Question: The text for each cell in a UITableView is not being displayed, and I cannot for the life of me figure out why. I have 3 sections in the table view, and the sections are shown correctly, as is the number of rows for each section. However, the text inside each row for all the sections is empty. My code is:

'''
- (void)viewDidLoad {
[super viewDidLoad];
listofsections = [[NSMutableArray alloc] init];
NSArray *shuffle = [NSArray arrayWithObjects:
@"Display words in alphabetical order", @"Display words in shuffled order", nil];
NSDictionary *shuffleDict = [NSDictionary dictionaryWithObject:shuffle forKey:@"Object Key"];
NSArray *wordFilter = [NSArray arrayWithObjects:
@"Show all words", @"Show words not yet appeared", @"Show words marked correct", @"Show words marked incorrect", @"Show words marked as favorite", @"Show words saved for later", nil];
NSDictionary *wordFilterDict = [NSDictionary dictionaryWithObject:wordFilter forKey:@"Object Key"];
NSArray *wordDisplay = [NSArray arrayWithObjects:
@"Display words first", @"Display definition first", nil];
NSDictionary *wordDisplayDict = [NSDictionary dictionaryWithObject:wordDisplay forKey:@"Object Key"];
[listofsections addObject:shuffleDict];
[listofsections addObject:wordFilterDict];
[listofsections addObject:wordDisplayDict];
// Do any additional setup after loading the view from its nib.
}
- (NSInteger)numberOfSectionsInTableView:(UITableView *)tableView {
return [listofsections count];
}
// Customize the number of rows in the table view.
- (NSInteger)tableView:(UITableView *)tableView numberOfRowsInSection:(NSInteger)section {
//Number of rows it should expect should be based on the section
NSDictionary *dictionary = [listofsections objectAtIndex:section];
NSArray *array = [dictionary objectForKey:@"Object Key"];
return [array count];
}
- (UITableViewCellAccessoryType)tableView:(UITableView *)tableView accessoryTypeForRowWithIndexPath:(NSIndexPath *)indexPath {
//return UITableViewCellAccessoryDetailDisclosureButton;
return UITableViewCellAccessoryNone;
}
- (NSString *)tableView:(UITableView *)tableView titleForHeaderInSection:(NSInteger)section {
if(section == 0) {
return @"Word Display Order";
}
if (section == 1) {
return @"Word Filter";
}
else
return @"Display Selection";
}
// Customize the appearance of table view cells.
- (UITableViewCell *)tableView:(UITableView *)tableView cellForRowAtIndexPath:(NSIndexPath *)indexPath {
static NSString *CellIdentifier = @"Cell";
UITableViewCell *cell = [tableView dequeueReusableCellWithIdentifier:CellIdentifier];
if (cell == nil) {
cell = [[[UITableViewCell alloc] initWithFrame:CGRectZero reuseIdentifier:CellIdentifier] autorelease];
}
// Set up the cell...
//First get the dictionary object
NSDictionary *dictionary = [listofsections objectAtIndex:indexPath.section];
NSArray *array = [dictionary objectForKey:@"Countries"];
NSString *cellValue = [array objectAtIndex:indexPath.row];
cell.textLabel.text = cellValue;
return cell;
}
- (void)tableView:(UITableView *)tableView didSelectRowAtIndexPath:(NSIndexPath *)indexPath {
[tableView deselectRowAtIndexPath:indexPath animated:YES];
}
'''
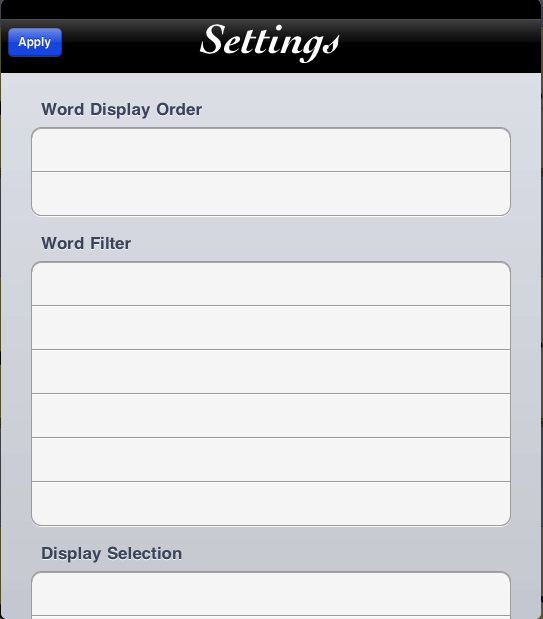
Answer: The dictionaries you have created dont have the key @"Countries" wich you have used in
- (UITableViewCell *)tableView:(UITableView *)tableView cellForRowAtIndexPath:(NSIndexPath *)indexPath